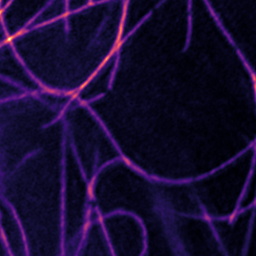
Label: Super-resolution Microtubules image